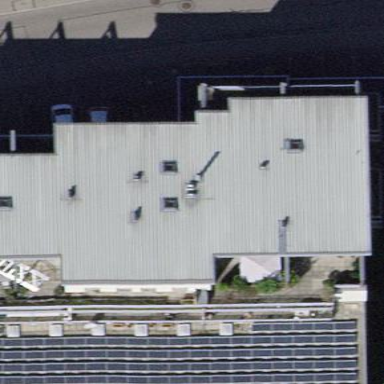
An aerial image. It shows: Apartment building with skillion roof shape. The building has flat roof.